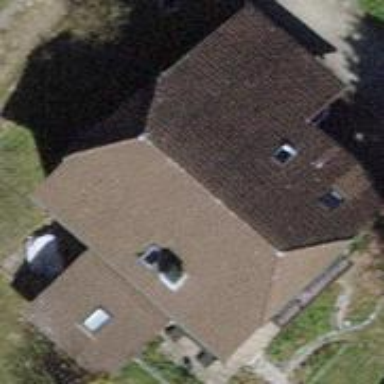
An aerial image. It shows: Detached building with half-hipped roof shape.